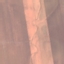
Land use / land cover class: AnnualCrop